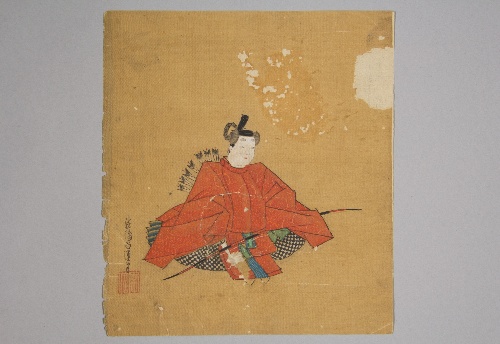
Artist: Kano Shōun
Artist bio: 1637–1702
Date: 17th century
Object type: Painting
Classification: Paintings
Medium: Unmounted shikisi leaf; ink and color on silk
Culture: Japan
Period: Edo period (1615–1868)
Dimensions: 7 1/4 × 6 1/2 in. (18.4 × 16.5 cm)
Department: Asian Art
Credit line: Gift of Estate of Samuel Isham, 1914
Accession year: 1914
Repository: Metropolitan Museum of Art, New York, NY
Tags: Men|Poets